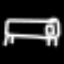
Label: bed